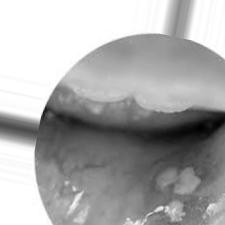
Condition: Mouth Ulcer